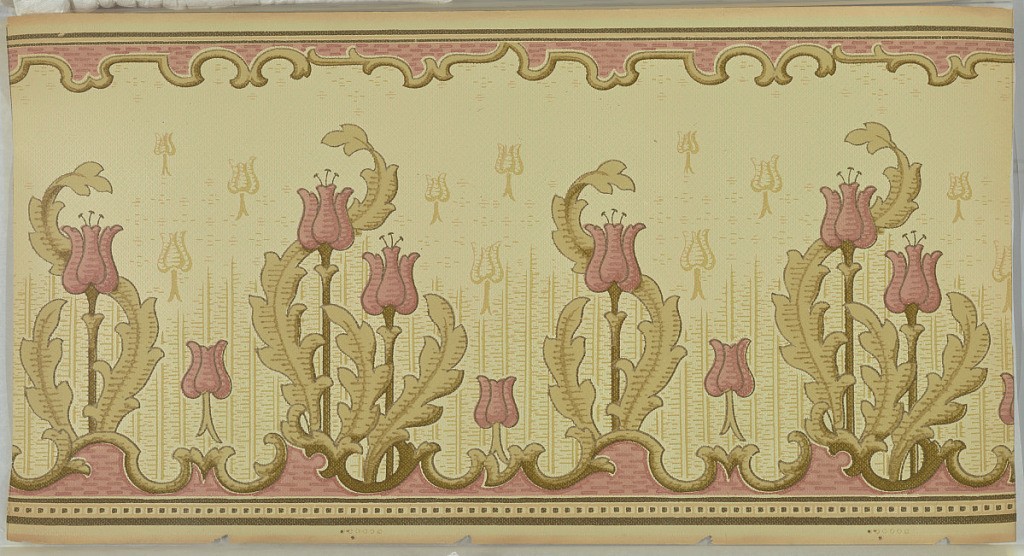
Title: Frieze
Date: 1905–1915
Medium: Machine-printed paper
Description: Alternating tulip and stems: two large tulips, one small tulip, one large tulip, and one small tulip. The large tulips have large leaves and stamen. Bottom and top both have scroll panels with a pink background. Bottom also has square beading. Secondary layer of stem and tulip motif in background, over an overall vertical green dash pattern. Ungrounded. Printed in pinks, green, browns, and beige.